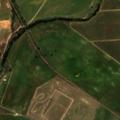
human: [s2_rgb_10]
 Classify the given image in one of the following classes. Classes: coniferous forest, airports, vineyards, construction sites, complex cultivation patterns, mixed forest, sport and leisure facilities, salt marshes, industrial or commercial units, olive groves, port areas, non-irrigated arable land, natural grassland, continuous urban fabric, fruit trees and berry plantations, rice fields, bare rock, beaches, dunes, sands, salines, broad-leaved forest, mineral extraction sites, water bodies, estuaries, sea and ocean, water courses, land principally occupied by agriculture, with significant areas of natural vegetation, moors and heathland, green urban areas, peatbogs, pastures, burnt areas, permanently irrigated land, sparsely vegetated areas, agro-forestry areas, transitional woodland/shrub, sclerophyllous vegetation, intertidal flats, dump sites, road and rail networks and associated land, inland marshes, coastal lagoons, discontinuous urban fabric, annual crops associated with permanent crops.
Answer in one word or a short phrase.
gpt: sport and leisure facilities, non-irrigated arable land, olive groves